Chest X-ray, PA view. Patient: 34 years old, sex F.
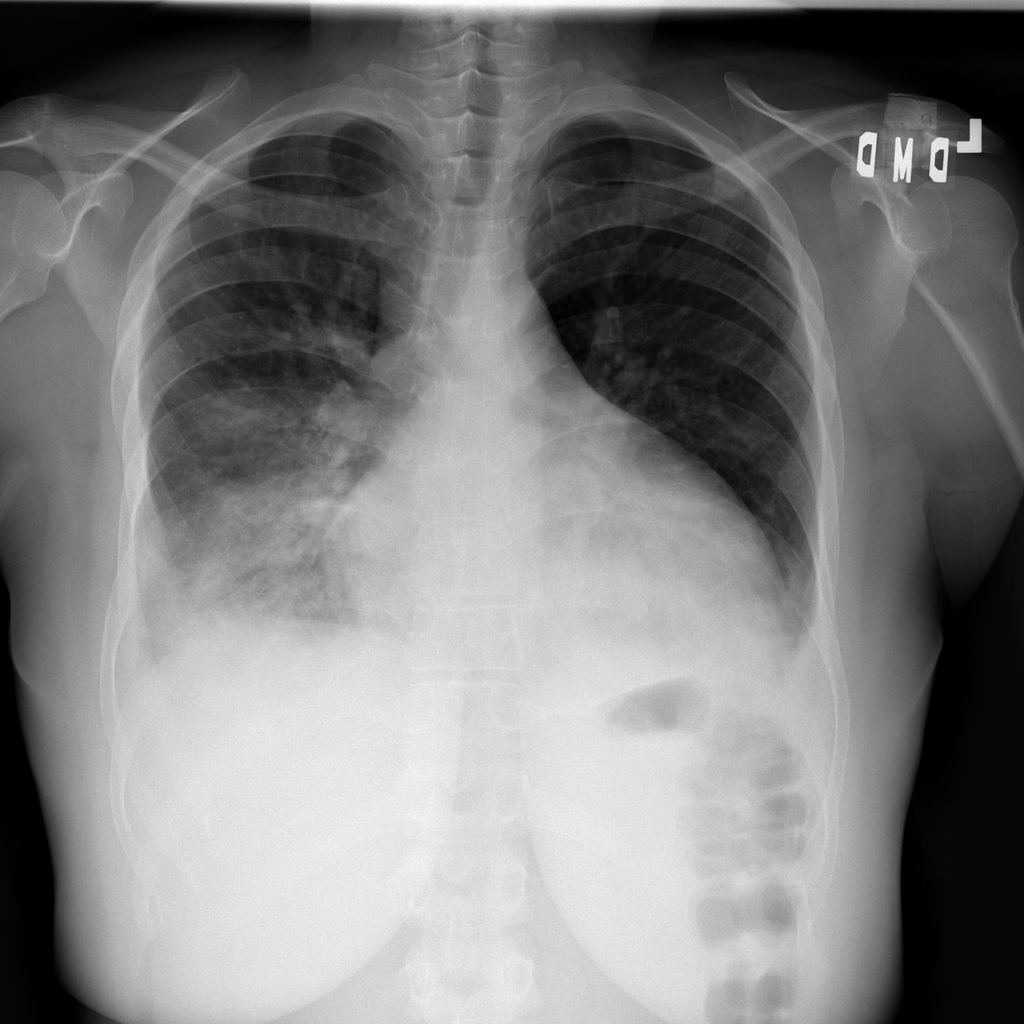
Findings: Cardiomegaly, Effusion, Infiltration